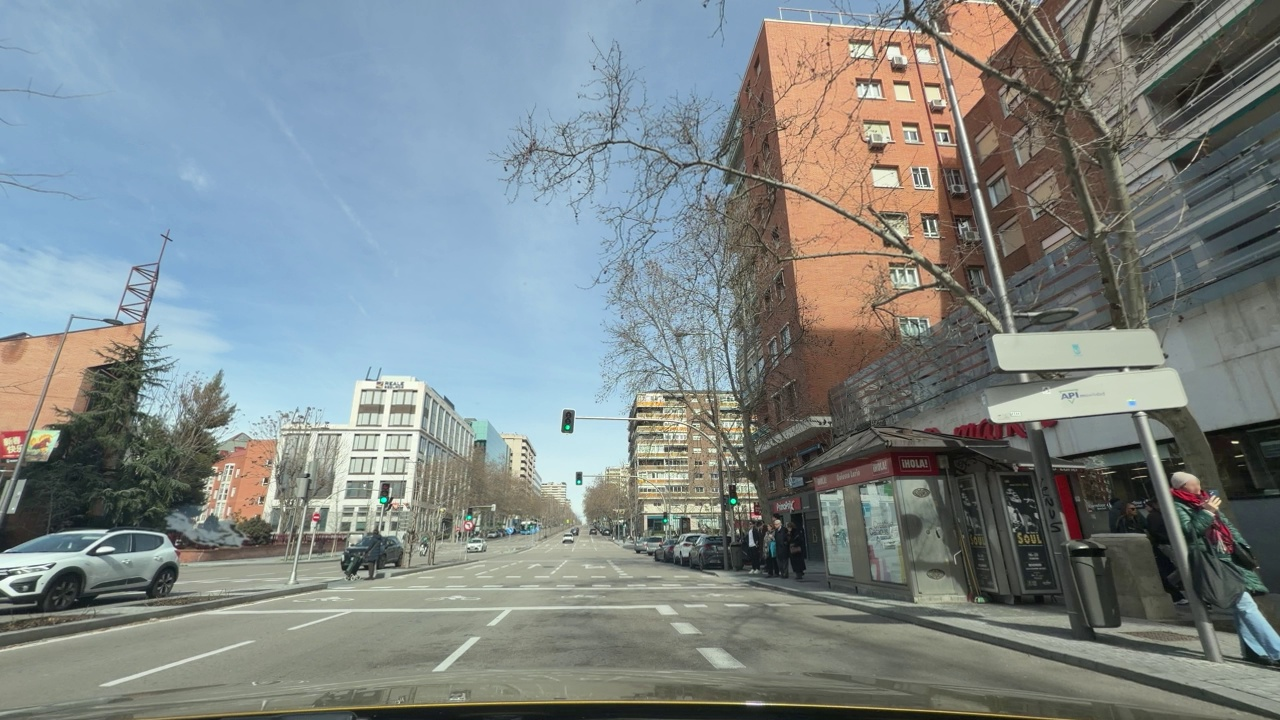
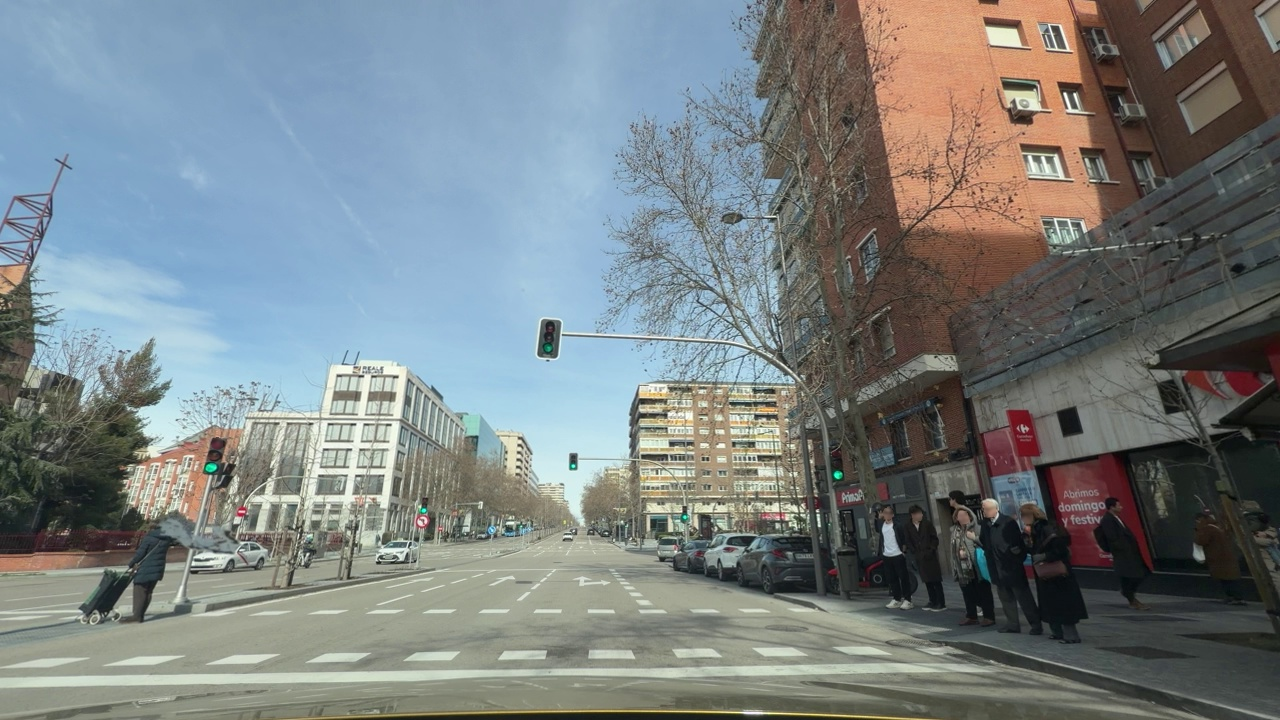
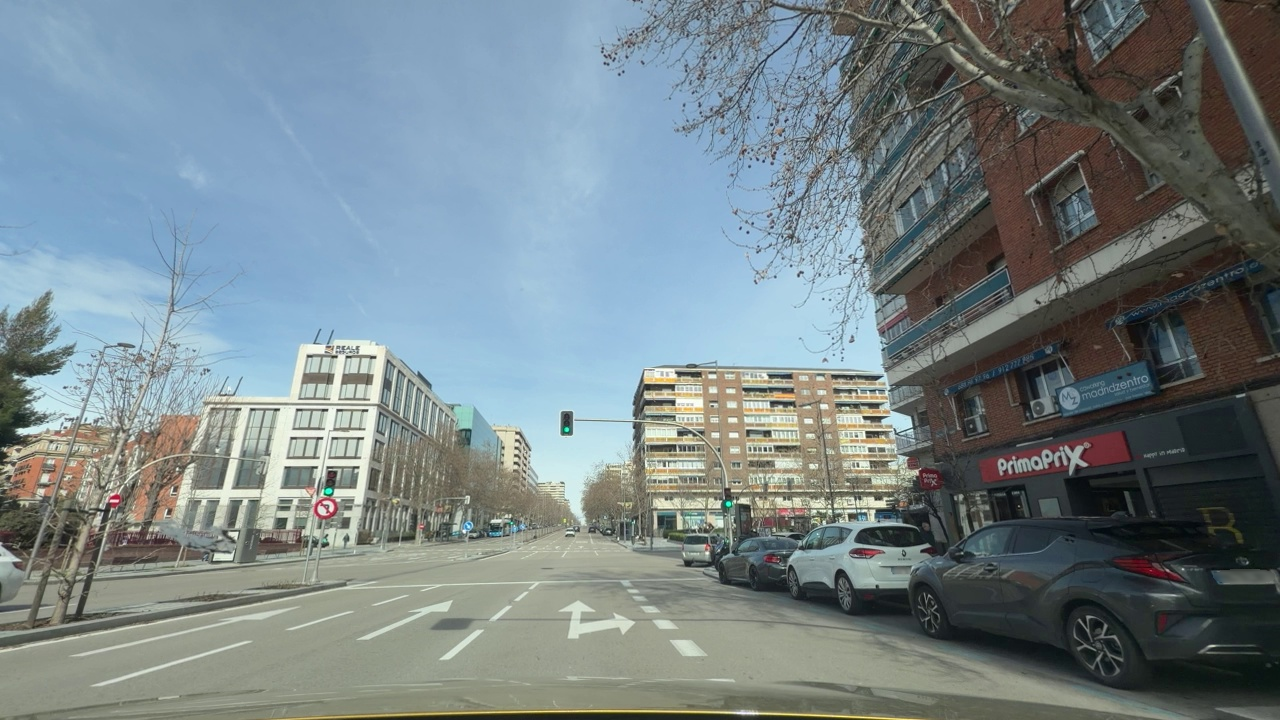
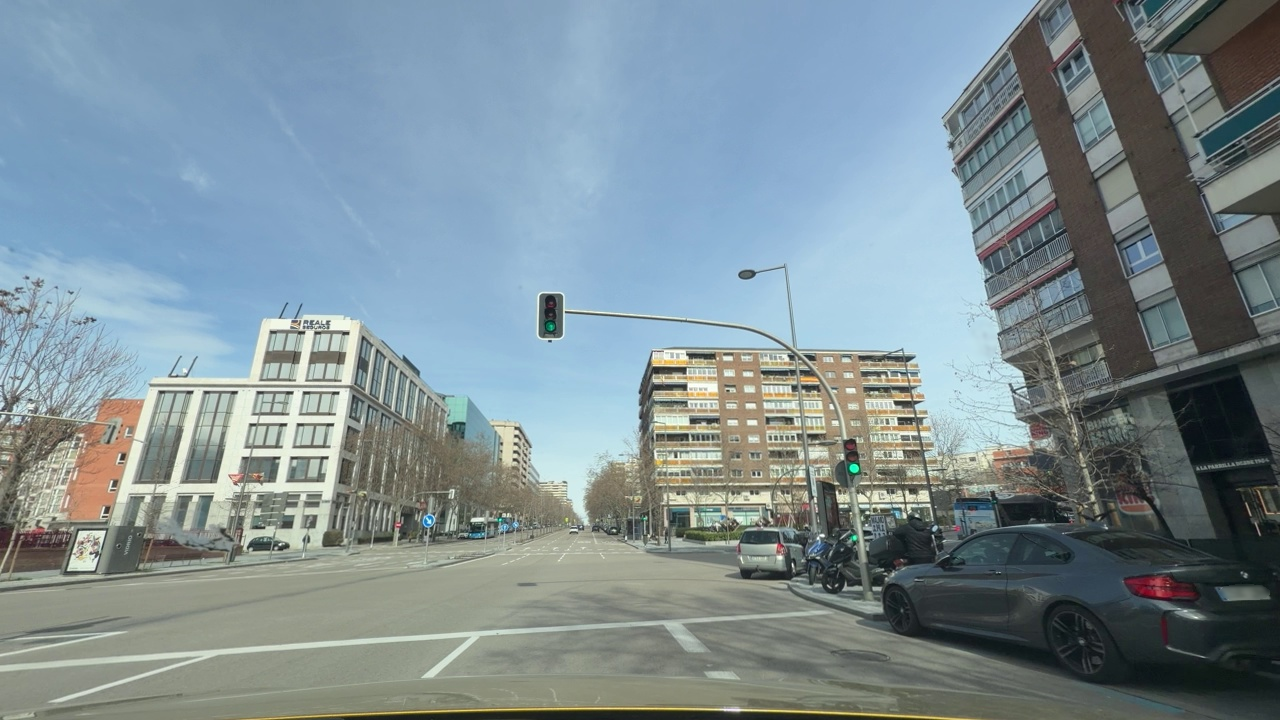
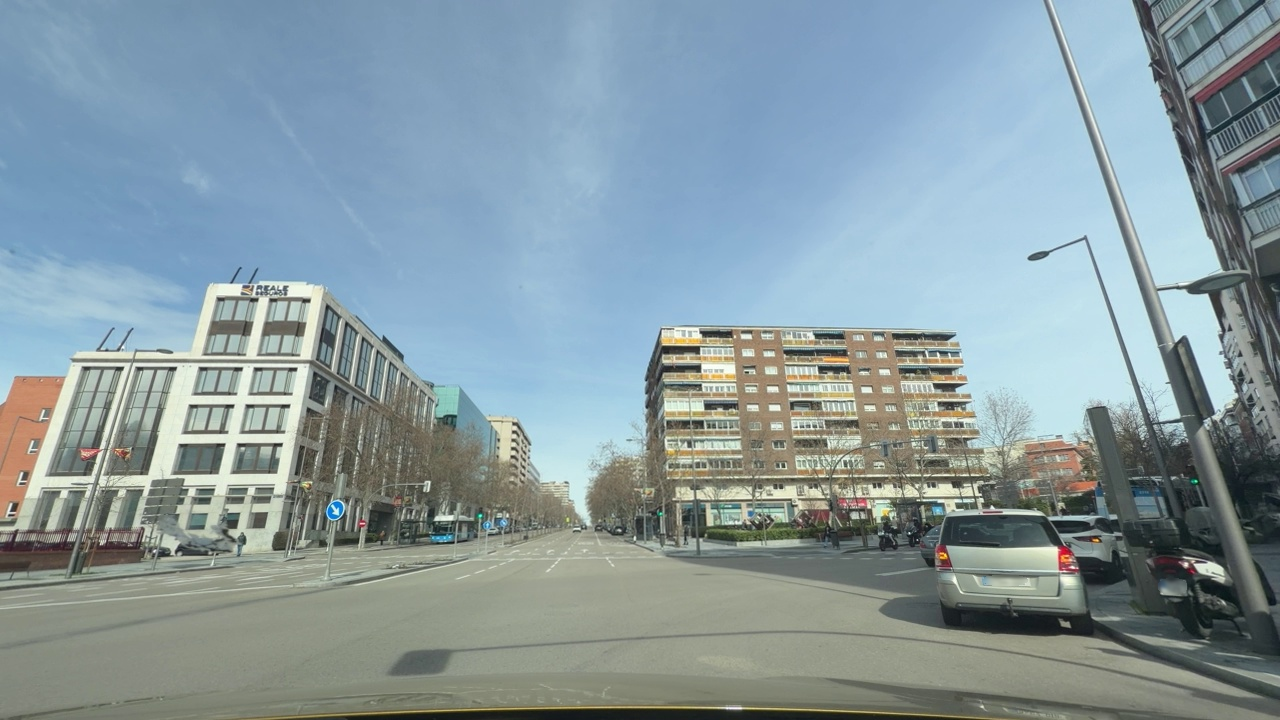
Situation: Traffic light
Question: Do you observe any red traffic light regulating the ego lane?
Answer: No
Reasoning: Green traffic lights are visible directly ahead aligned with the ego lane and direction of travel.

Situation: Traffic light
Question: What is the color of the traffic light regulating the ego lane?
Answer: Green
Reasoning: The traffic lights facing the ego lane displays green.

Situation: Traffic light
Question: Is the ego vehicle positioned in a dedicated right-turn lane before the traffic light?
Answer: No
Reasoning: The ego vehicle is not located in a right-turn-only lane as indicated by straight arrow markings.

Situation: Traffic light
Question: Is the ego vehicle positioned in a dedicated left-turn lane before the traffic light?
Answer: No
Reasoning: The ego vehicle is not located in a left-turn-only lane as indicated by straight arrow markings.

Situation: Traffic light
Question: Are multiple traffic lights regulating the ego direction of travel displaying different colors simultaneously?
Answer: No
Reasoning: All traffic lights facing the ego direction show green